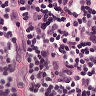
Metastatic tissue present: no